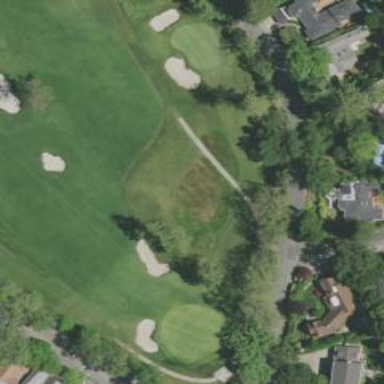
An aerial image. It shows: Grassy area designated as golf tee.